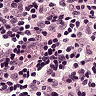
Metastatic tissue present: no